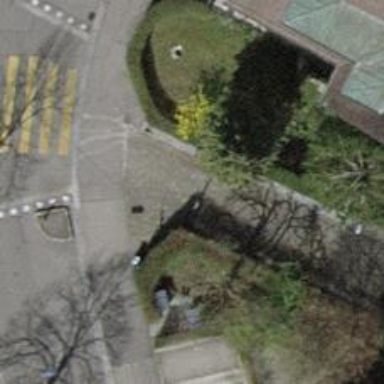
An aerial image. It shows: Bollard.